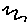
Label: zigzag